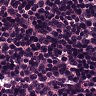
Metastatic tissue present: no